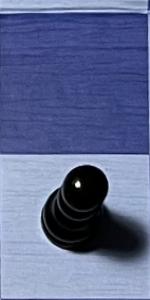
Label: Pawn_Black